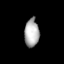
Tissue: lung
Cell type: Endothelial cells
Senescence score: 0.5658
Nuclear area (px): 402
Mean DAPI intensity: 173.93